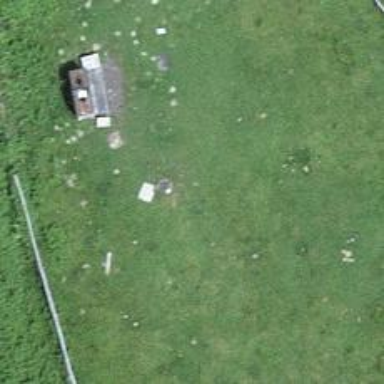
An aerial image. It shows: Picnic table located in leisure land area.